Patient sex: F
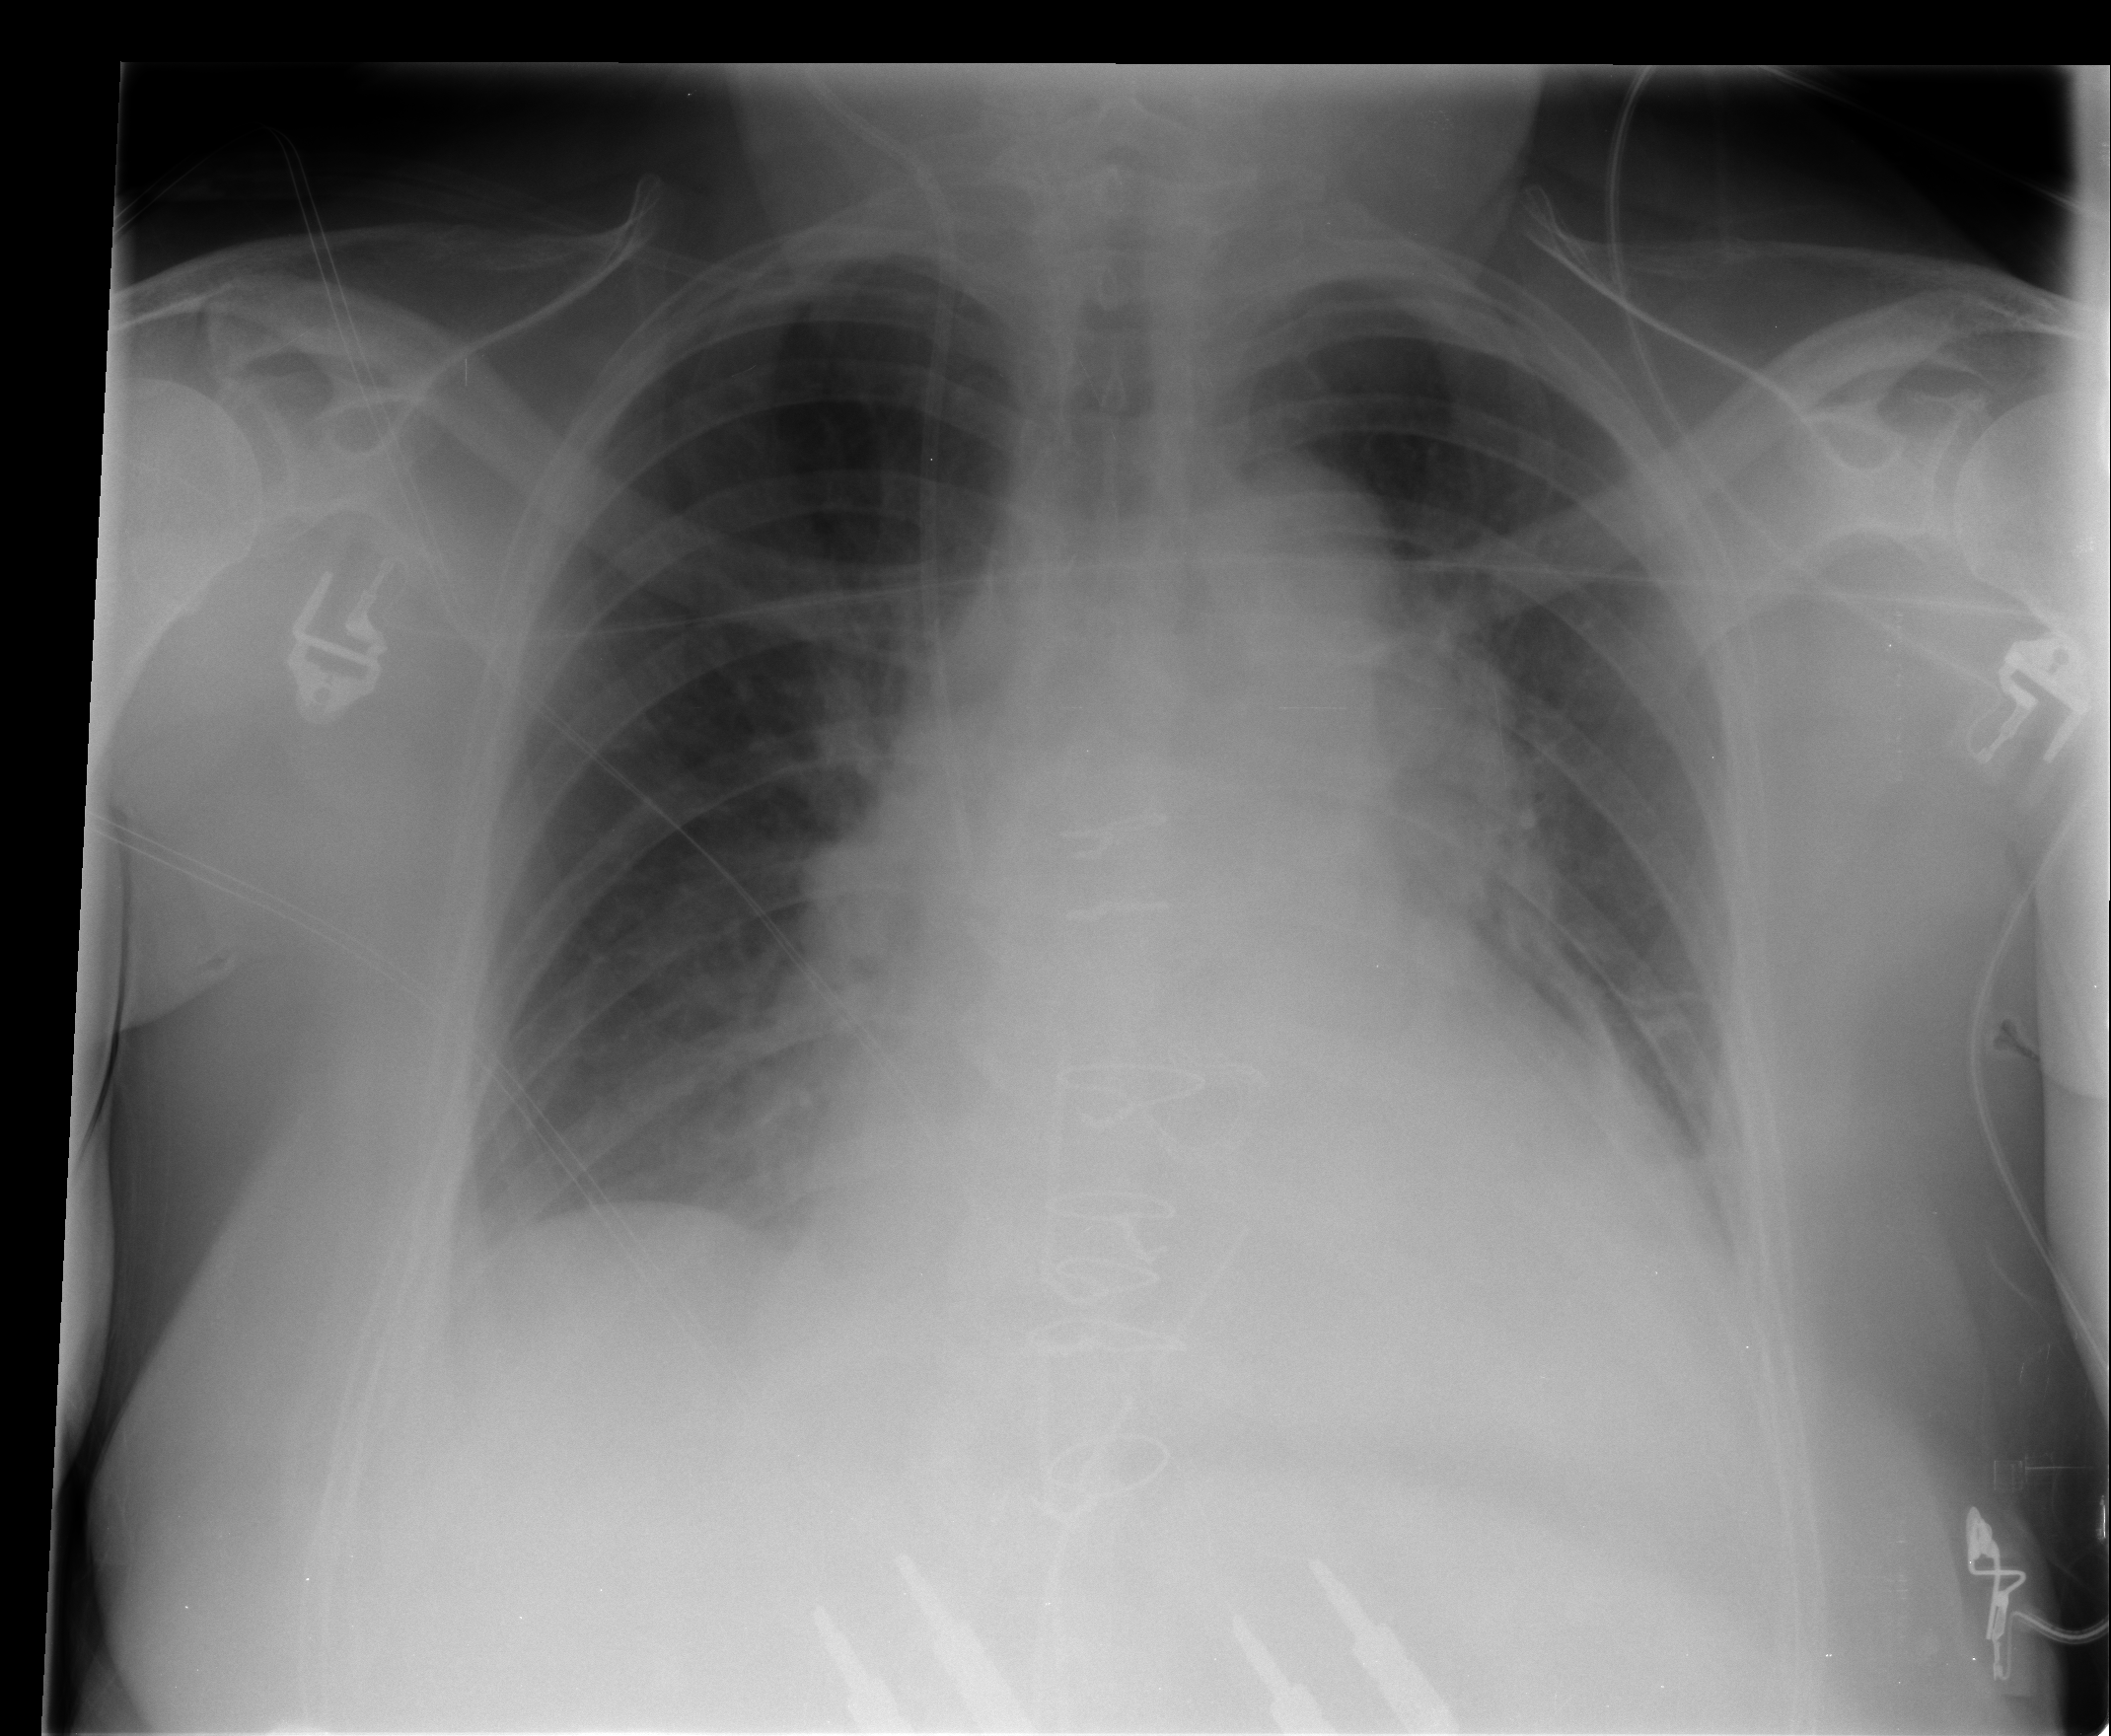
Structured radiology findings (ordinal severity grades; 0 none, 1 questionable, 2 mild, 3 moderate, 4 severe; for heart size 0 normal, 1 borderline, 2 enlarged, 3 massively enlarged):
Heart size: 2
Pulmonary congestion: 3
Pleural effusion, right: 2
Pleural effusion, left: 2
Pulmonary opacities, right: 0
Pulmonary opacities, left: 0
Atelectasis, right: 1
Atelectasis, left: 2